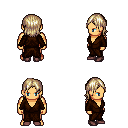
a pixel art fantasy rpg character, male body template, human, tanned skin, brown robe, white pants, white blonde long bangs hairstyle, maroon shoes, four views (front, back, left, right), 2x2 character sprite sheet, small pixel art, hard edges, no anti-aliasing